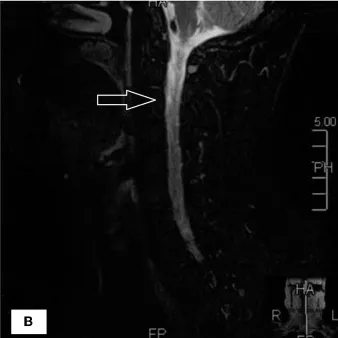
(A-D) The patient's spinal MRI showed multiple abnormal signals in the central canal of spinal cord, as shown by the arrow.
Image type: radiology (mri)